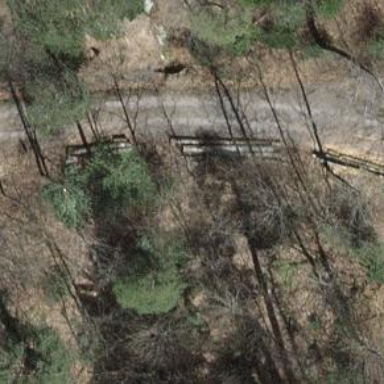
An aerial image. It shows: Culvert tunnel under ditch.